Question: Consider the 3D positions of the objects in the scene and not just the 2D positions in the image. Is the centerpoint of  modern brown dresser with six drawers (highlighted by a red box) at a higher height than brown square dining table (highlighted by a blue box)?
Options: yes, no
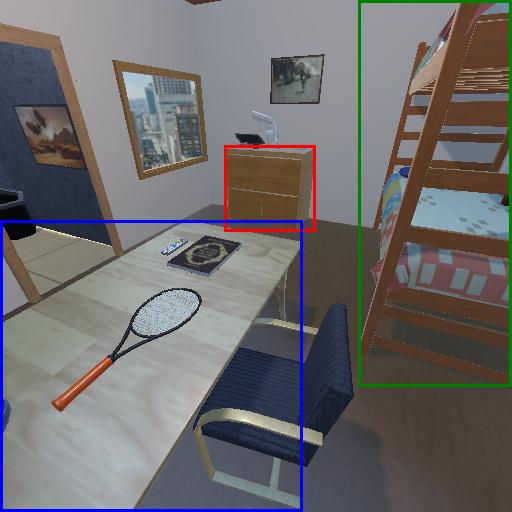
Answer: yes